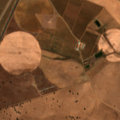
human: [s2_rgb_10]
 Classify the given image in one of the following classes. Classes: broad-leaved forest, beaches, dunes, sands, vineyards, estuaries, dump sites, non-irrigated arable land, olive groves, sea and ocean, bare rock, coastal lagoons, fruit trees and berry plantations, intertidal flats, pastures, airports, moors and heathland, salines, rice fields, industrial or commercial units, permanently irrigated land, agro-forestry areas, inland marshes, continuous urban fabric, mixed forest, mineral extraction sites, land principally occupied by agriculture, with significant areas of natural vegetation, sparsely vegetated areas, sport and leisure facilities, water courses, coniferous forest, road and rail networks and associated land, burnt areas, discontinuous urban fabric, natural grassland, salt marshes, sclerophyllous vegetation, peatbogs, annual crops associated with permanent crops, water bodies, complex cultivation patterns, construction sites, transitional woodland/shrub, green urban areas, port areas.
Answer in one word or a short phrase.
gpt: non-irrigated arable land, permanently irrigated land, vineyards, olive groves